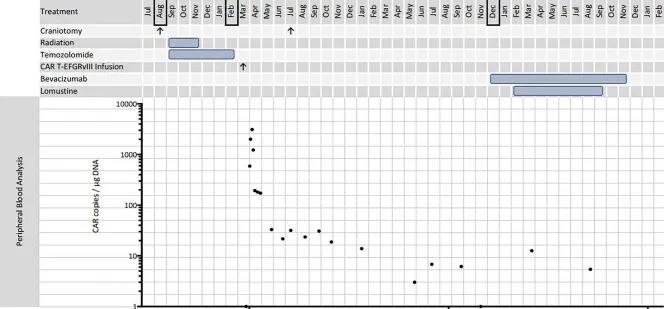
Timeline of disease progression and treatment. Black bordered months indicate diagnosis or definitive progression on surveillance MRI. The graph shows CAR T-EGFRvIII levels in the peripheral blood as measured by qPCR.
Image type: electrography (ekg)